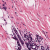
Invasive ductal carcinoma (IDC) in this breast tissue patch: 0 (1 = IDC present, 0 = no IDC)